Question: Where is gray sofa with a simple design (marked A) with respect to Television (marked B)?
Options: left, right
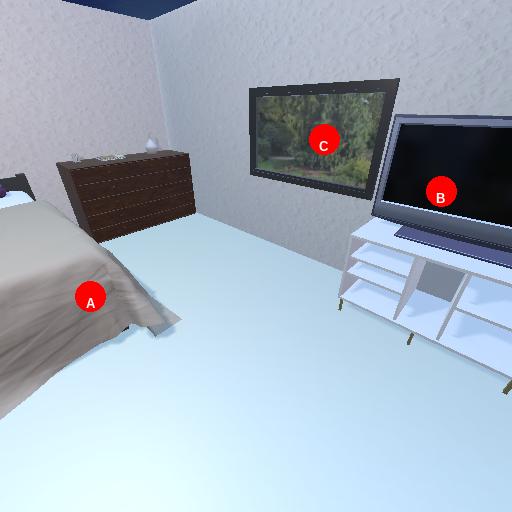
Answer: left